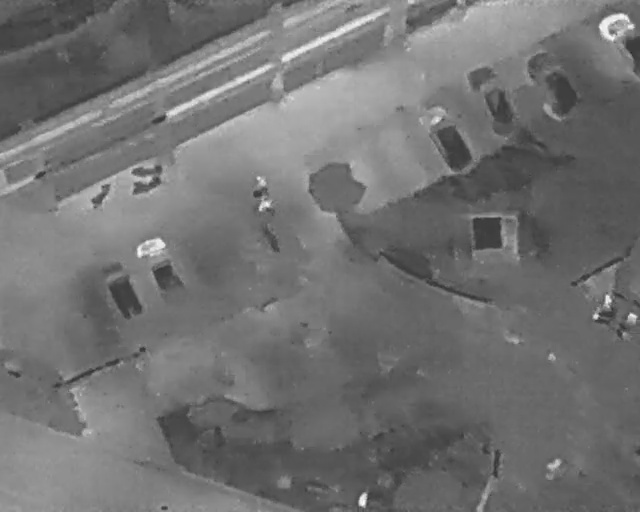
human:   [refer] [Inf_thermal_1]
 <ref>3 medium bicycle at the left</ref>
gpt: <box>[[12, 36, 17, 39, 29], [21, 30, 24, 36, 2], [21, 33, 23, 39, 159]]</box>